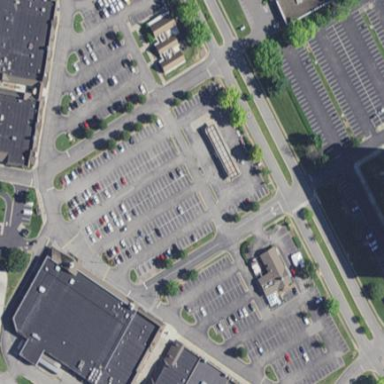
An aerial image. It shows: Retail area.